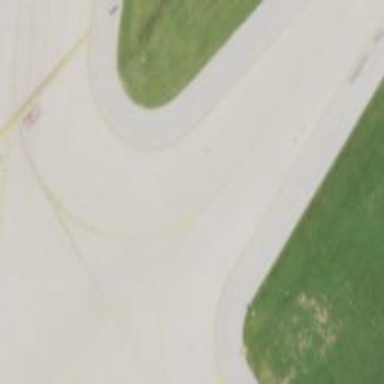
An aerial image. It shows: View of taxiway at the airport.